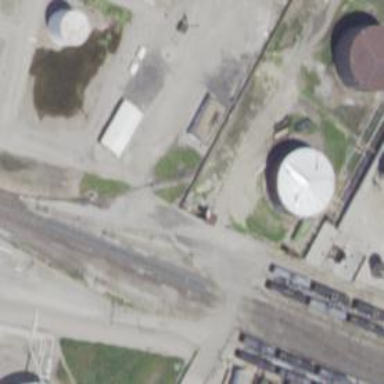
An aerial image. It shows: Rail spur service.